Interaction volume radius: 10 \u00c5
Interaction volume height: 15 \u00c5
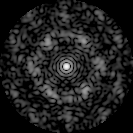
Disorder parameter: 0.6679